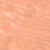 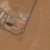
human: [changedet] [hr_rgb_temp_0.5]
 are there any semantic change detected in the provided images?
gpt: A road and some buildings were created in the desert.